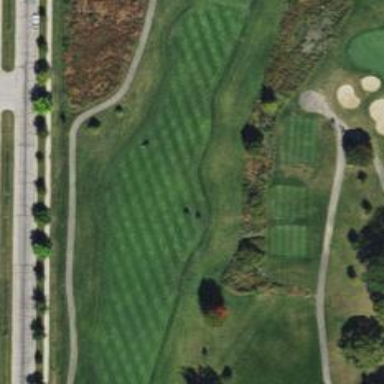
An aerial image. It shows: Well-maintained grassy area designated for golfing. It is mown fairway used for the sport of golf.